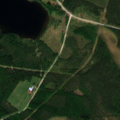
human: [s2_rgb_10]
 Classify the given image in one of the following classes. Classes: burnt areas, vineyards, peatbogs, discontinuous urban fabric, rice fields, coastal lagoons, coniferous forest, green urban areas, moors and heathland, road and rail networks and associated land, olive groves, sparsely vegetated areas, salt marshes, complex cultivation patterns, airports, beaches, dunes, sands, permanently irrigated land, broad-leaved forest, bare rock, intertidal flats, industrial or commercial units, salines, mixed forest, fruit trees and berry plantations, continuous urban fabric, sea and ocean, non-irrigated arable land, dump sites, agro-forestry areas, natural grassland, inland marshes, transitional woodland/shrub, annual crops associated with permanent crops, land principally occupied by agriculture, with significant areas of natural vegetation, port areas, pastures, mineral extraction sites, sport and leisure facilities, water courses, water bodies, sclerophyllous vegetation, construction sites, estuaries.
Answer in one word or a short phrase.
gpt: coniferous forest, mixed forest, transitional woodland/shrub, peatbogs, water bodies